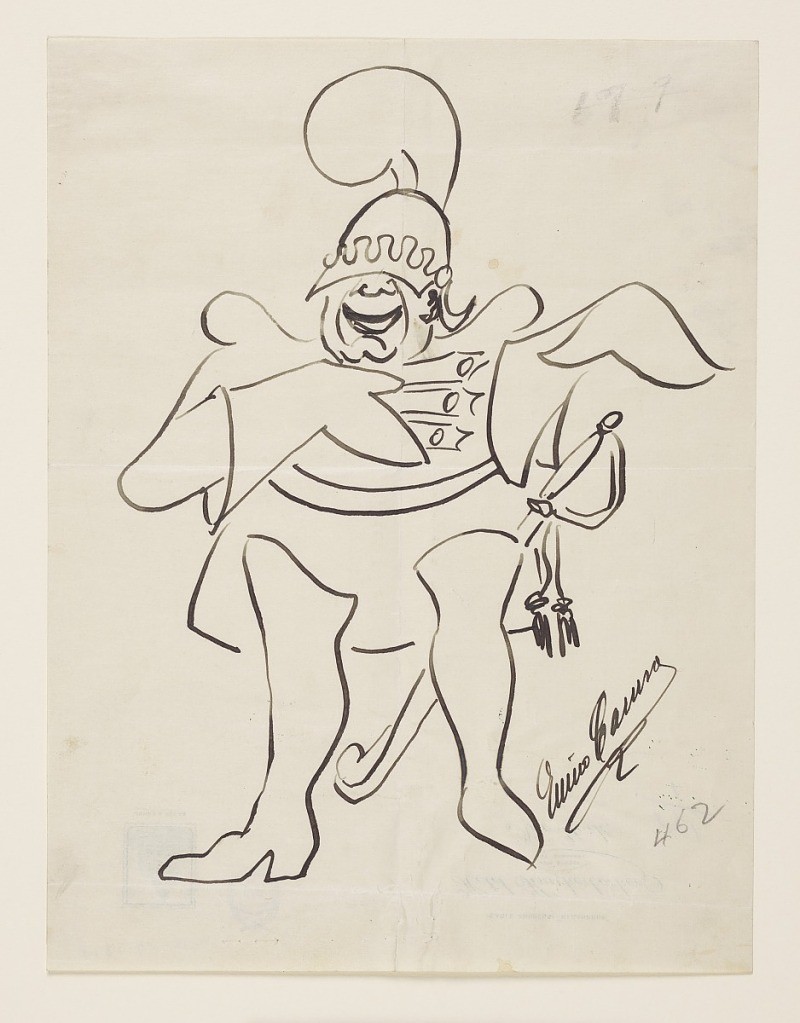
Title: Enrico Caruso as Don José in "Carmen"
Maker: Enrico Caruso, Italian, 1873–1921
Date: ca. 1915
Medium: Pen and ink on stationery paper
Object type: Drawing
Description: Self-portrait caricature of opera singer Enrico Caruso as Don José in the opera "Carmen." Figure shown from the front wearing a military garment with a sword and a helmut with plume.